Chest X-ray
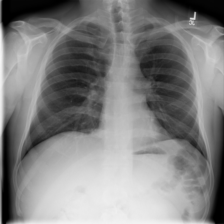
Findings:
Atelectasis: negative
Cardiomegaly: negative
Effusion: negative
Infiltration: negative
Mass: negative
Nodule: negative
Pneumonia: negative
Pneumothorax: negative
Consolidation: negative
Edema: negative
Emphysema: negative
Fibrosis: negative
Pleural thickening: negative
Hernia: negative